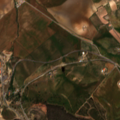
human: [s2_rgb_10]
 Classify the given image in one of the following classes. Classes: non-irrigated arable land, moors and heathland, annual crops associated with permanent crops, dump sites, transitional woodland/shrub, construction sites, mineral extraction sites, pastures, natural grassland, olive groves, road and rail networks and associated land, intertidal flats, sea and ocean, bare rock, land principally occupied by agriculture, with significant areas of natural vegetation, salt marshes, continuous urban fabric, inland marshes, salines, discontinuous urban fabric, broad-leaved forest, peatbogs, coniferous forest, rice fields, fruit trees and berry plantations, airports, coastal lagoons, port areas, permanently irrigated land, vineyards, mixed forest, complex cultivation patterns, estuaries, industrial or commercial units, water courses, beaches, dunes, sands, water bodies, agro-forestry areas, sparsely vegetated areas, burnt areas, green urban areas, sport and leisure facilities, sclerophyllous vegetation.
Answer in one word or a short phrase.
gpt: continuous urban fabric